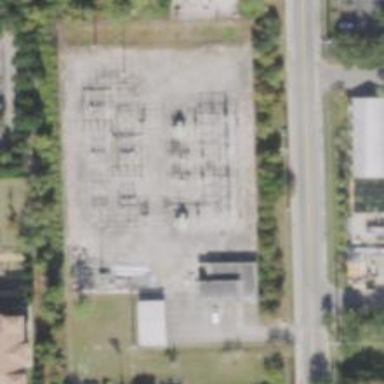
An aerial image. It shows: Outdoor distribution power substation.